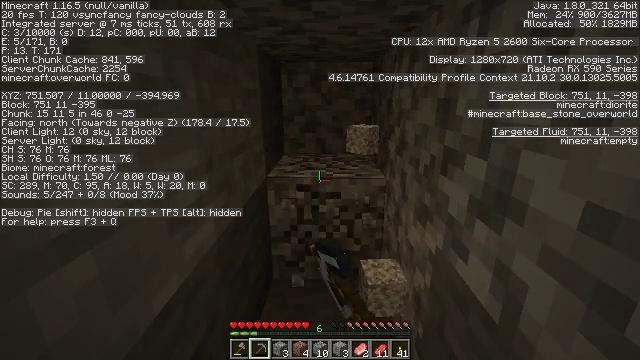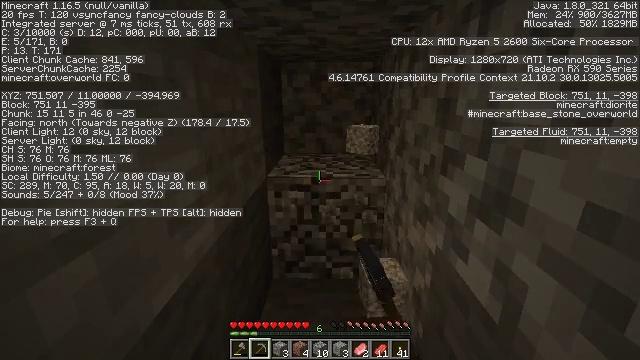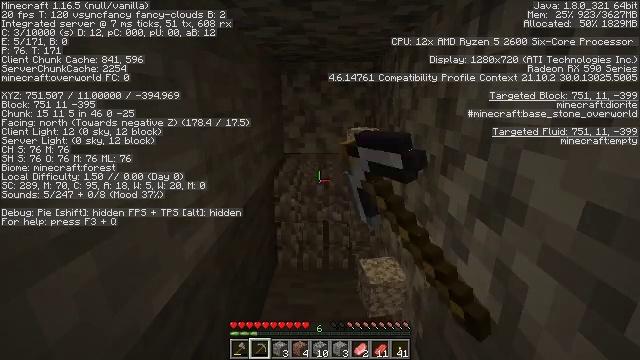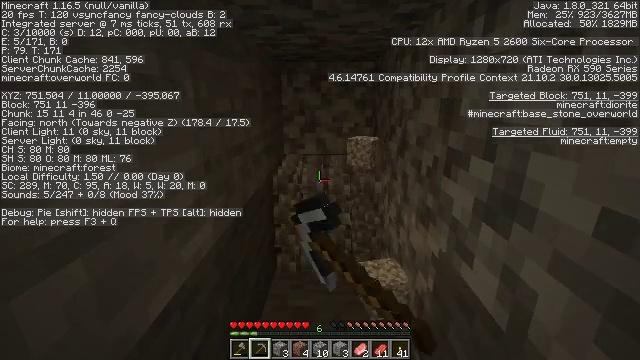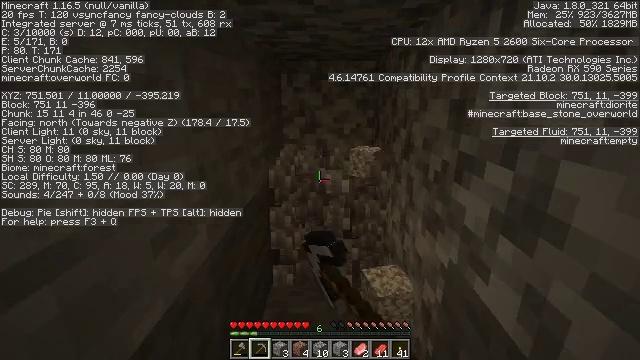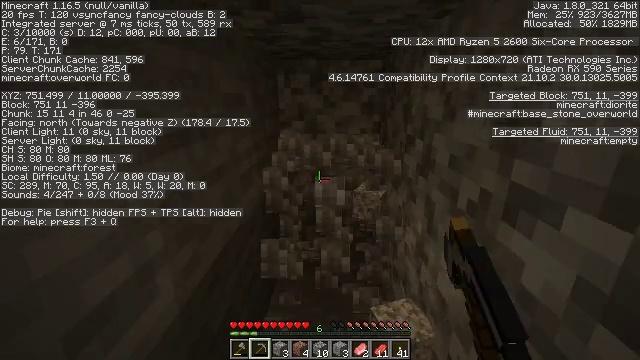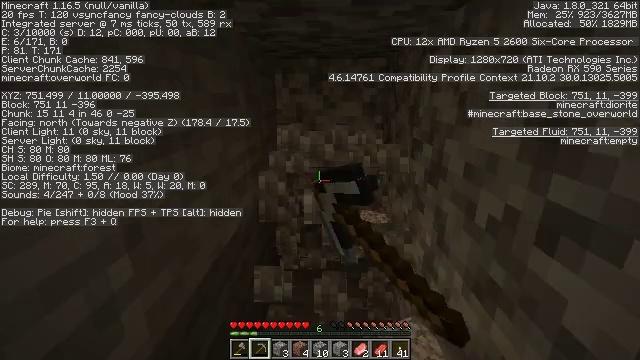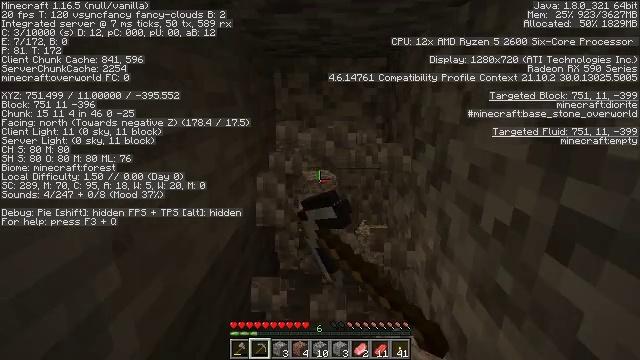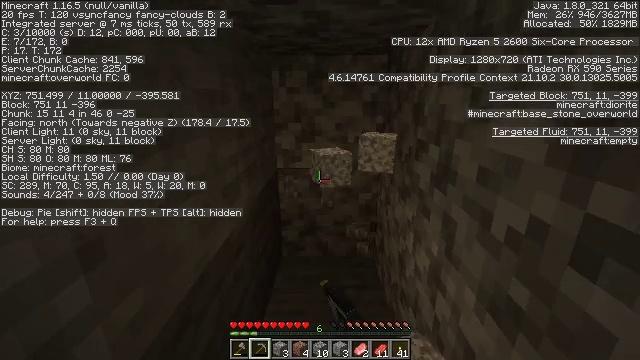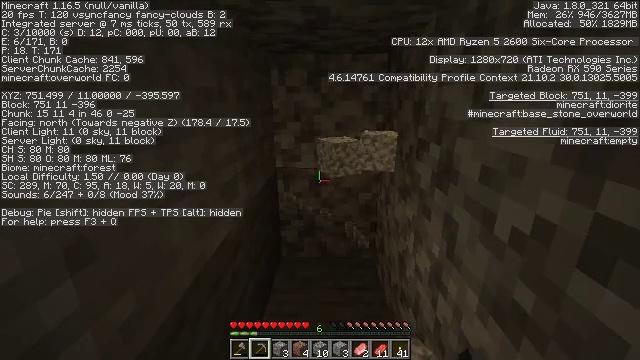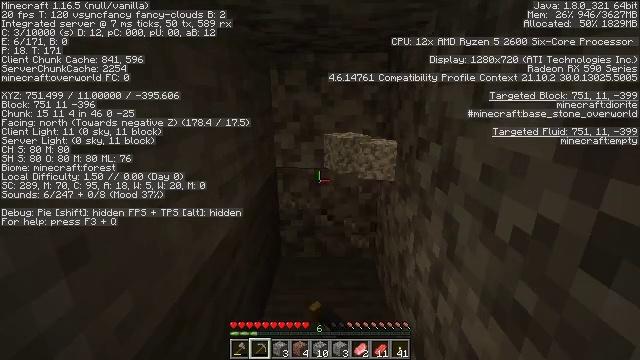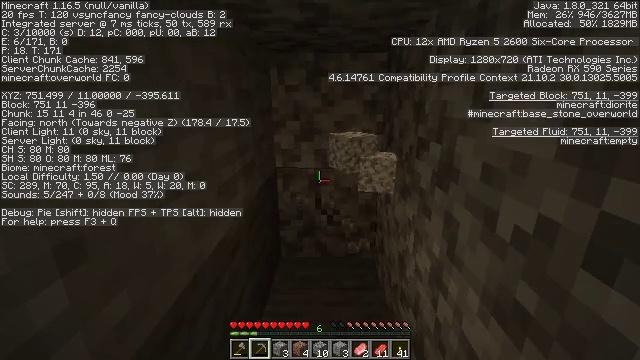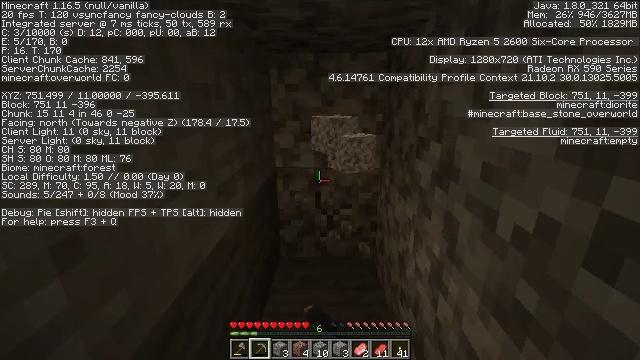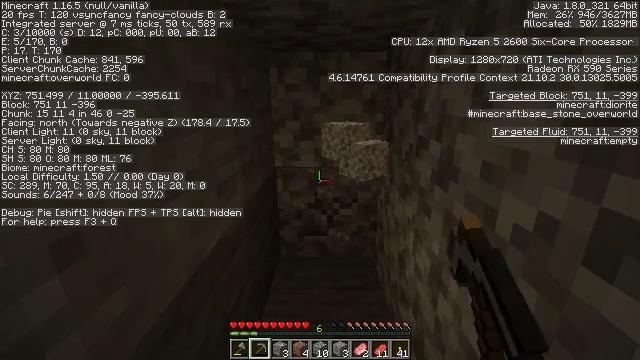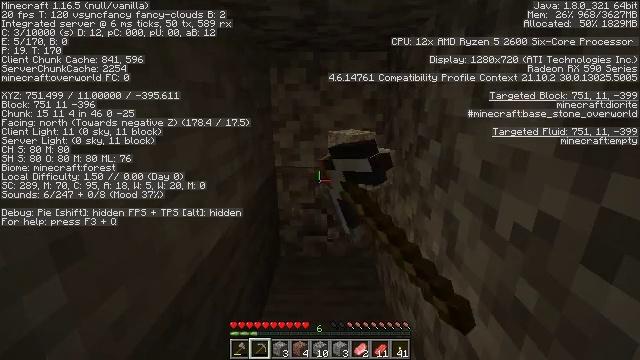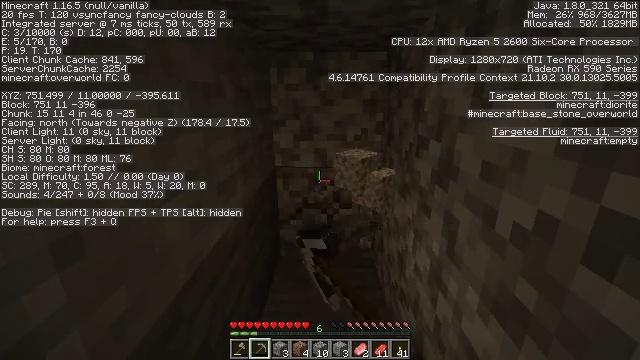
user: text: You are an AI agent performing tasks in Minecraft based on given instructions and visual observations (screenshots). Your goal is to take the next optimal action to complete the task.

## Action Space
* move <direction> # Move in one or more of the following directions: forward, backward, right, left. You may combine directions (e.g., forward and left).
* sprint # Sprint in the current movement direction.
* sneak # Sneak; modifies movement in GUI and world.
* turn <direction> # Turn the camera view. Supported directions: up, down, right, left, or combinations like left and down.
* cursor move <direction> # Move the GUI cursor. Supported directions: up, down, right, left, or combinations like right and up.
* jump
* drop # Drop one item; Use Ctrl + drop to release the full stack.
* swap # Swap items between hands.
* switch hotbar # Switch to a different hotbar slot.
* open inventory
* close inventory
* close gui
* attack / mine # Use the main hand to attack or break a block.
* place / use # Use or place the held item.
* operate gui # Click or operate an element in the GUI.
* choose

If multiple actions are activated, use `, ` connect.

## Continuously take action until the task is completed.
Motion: motion action
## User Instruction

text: Gather diorite by holding left button.
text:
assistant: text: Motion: move forward, attack / mine
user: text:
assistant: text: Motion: move forward, attack / mine
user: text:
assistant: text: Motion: move forward, attack / mine
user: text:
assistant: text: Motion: move forward, attack / mine
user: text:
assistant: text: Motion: move forward, attack / mine
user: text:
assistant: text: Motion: move forward, attack / mine
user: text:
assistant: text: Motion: move forward, attack / mine
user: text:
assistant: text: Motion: move forward, attack / mine
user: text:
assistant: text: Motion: move forward, attack / mine
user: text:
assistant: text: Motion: move forward, attack / mine
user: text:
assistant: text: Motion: move forward, attack / mine
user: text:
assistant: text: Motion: move forward, attack / mine
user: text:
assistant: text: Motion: move forward, attack / mine
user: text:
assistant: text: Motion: move forward, attack / mine
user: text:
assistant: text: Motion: move forward, attack / mine
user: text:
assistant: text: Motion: move forward, attack / mine
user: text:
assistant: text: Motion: move forward, attack / mine
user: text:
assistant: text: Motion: move forward, attack / mine
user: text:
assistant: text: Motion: move forward, attack / mine
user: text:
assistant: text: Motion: move forward, attack / mine
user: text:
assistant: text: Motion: move forward, attack / mine
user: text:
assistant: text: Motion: move forward, attack / mine
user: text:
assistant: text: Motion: move forward, attack / mine
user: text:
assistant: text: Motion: move forward, attack / mine
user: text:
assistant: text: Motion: move forward, attack / mine
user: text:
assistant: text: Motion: move forward, attack / mine
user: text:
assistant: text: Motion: move forward, attack / mine
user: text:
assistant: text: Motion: move forward, attack / mine
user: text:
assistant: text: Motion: move forward, attack / mine
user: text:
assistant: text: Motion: move forward, attack / mine